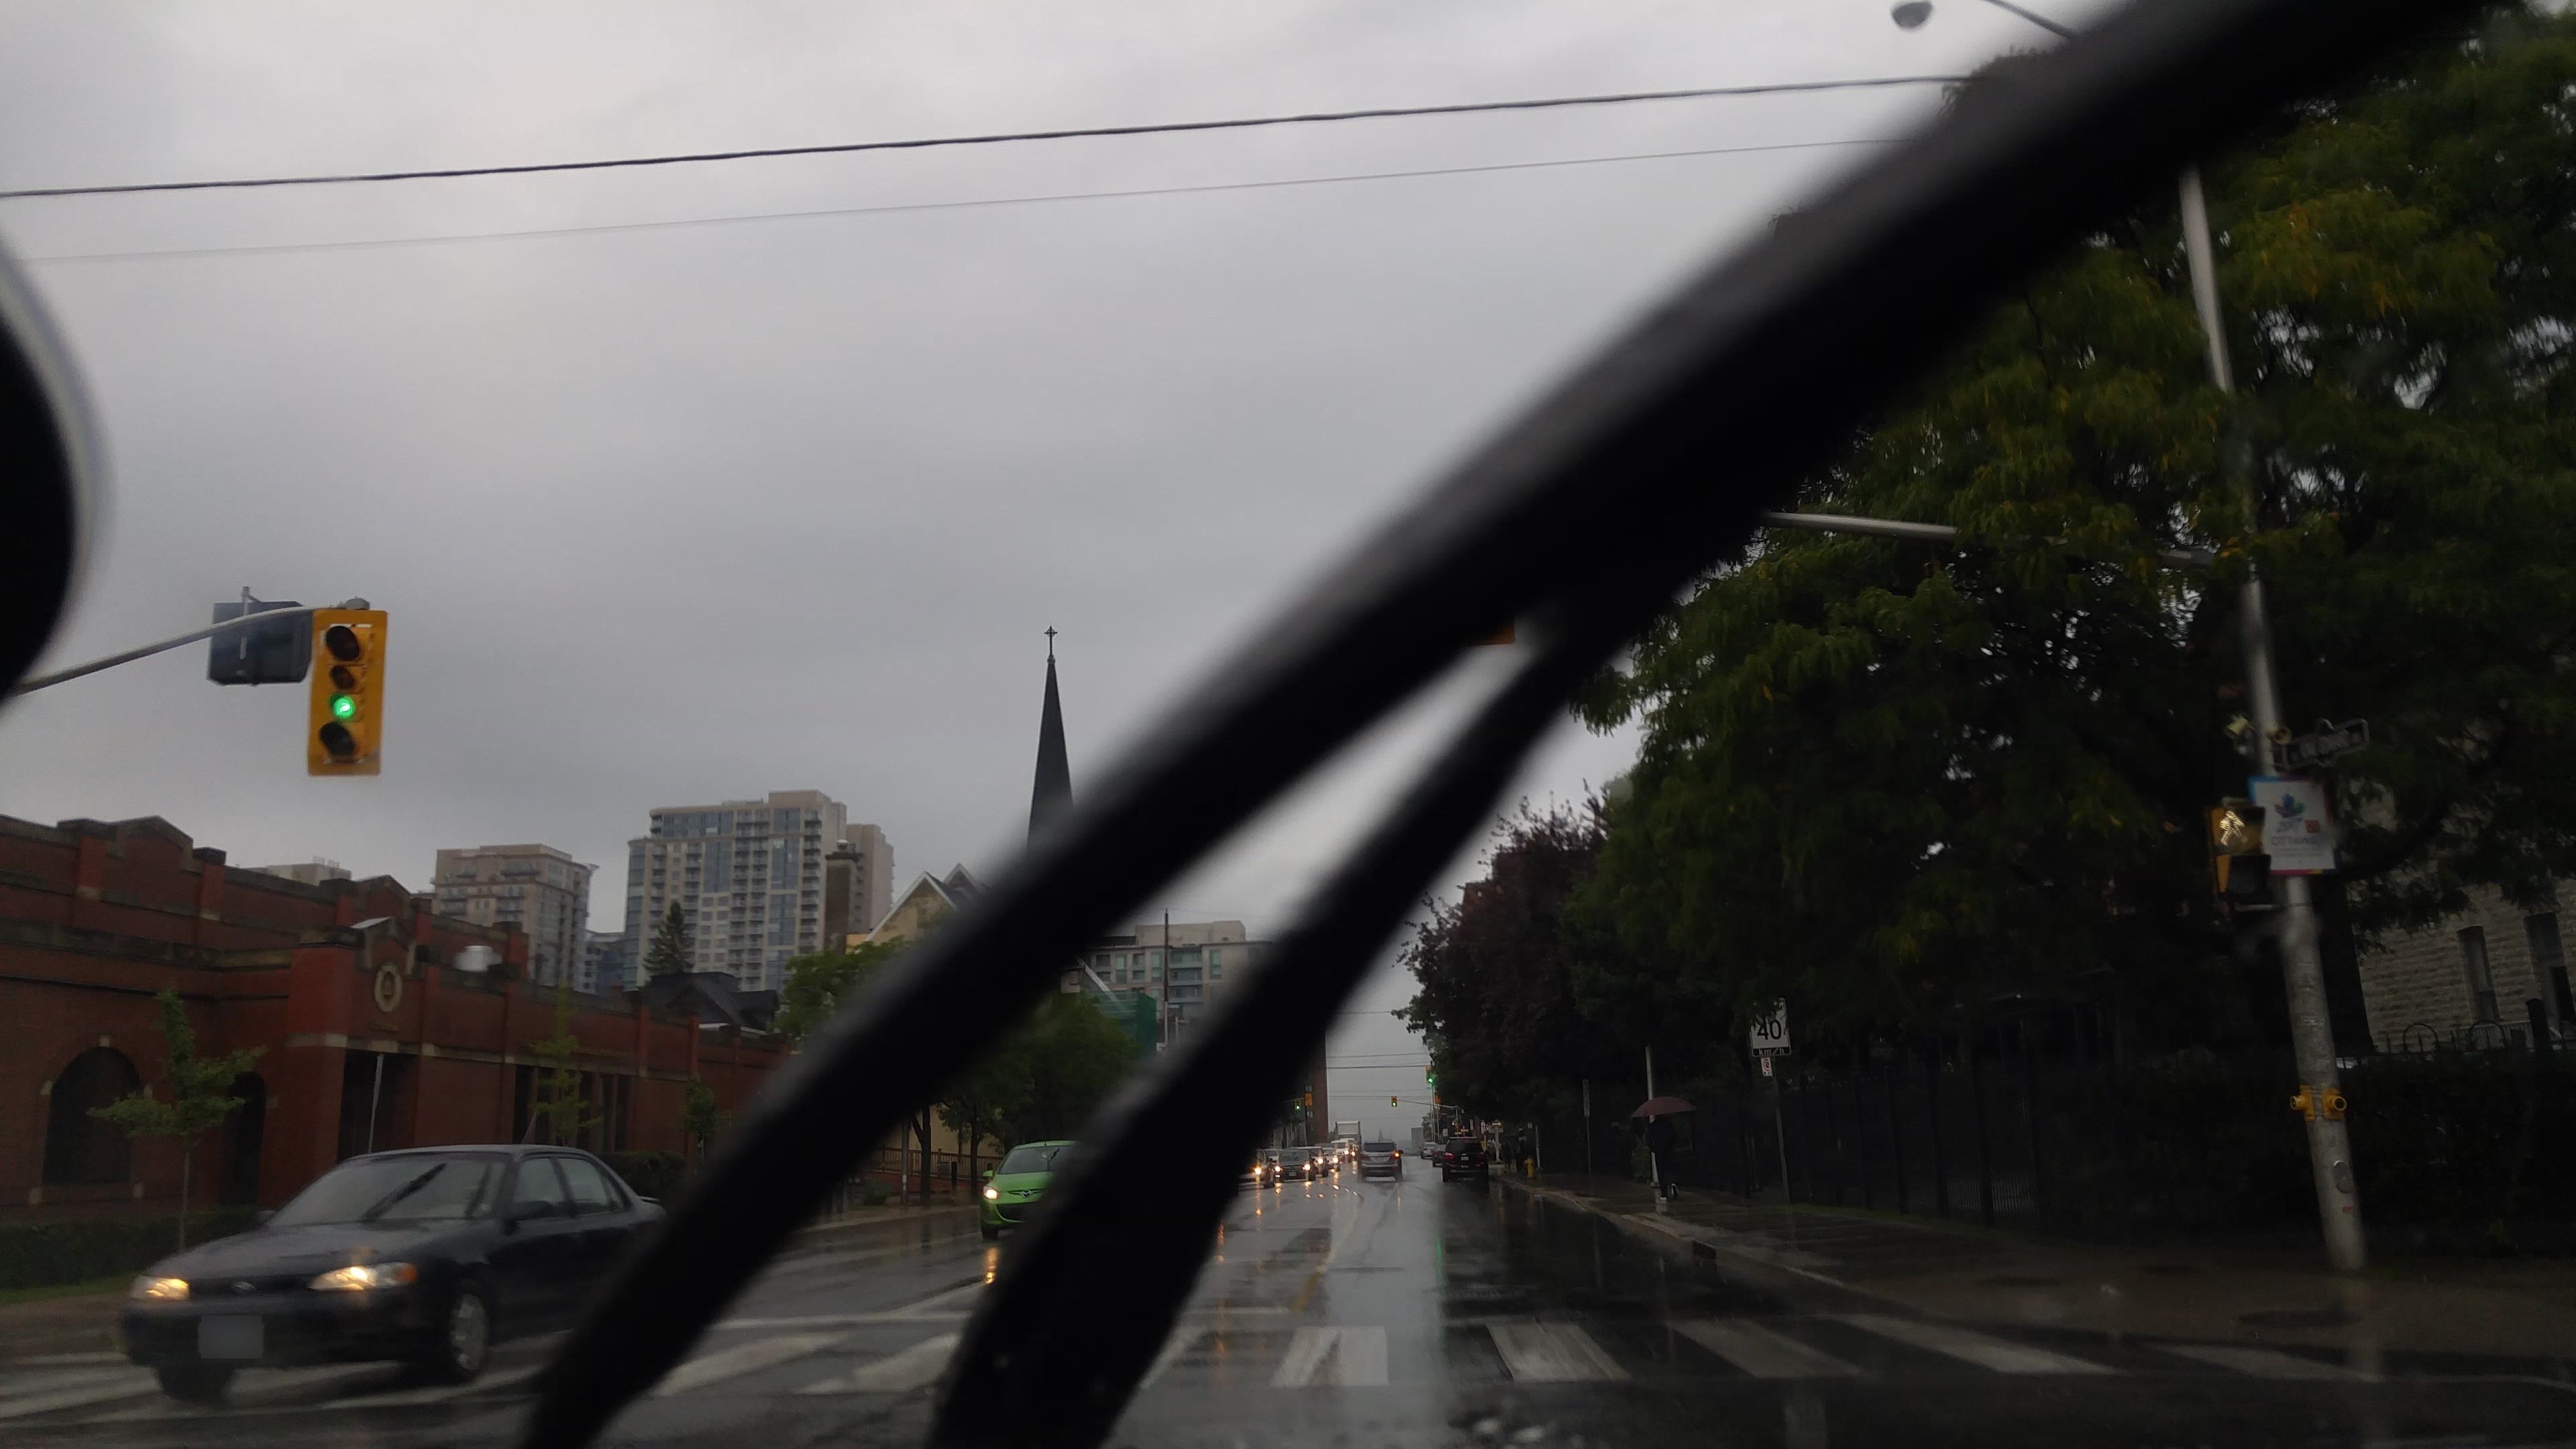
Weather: rainy
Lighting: day
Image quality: slightly poor
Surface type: driving surface
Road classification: footway
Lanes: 3
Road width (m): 1.5
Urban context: urban centre
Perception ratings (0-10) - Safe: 5.6, Lively: 7.1, Beautiful: 7.1, Boring: 2.09, Depressing: 2.89, Wealthy: 1.5